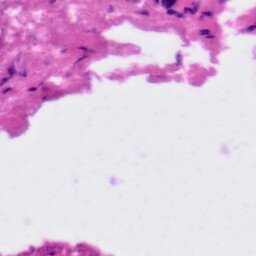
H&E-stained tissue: Tonsil